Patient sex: M
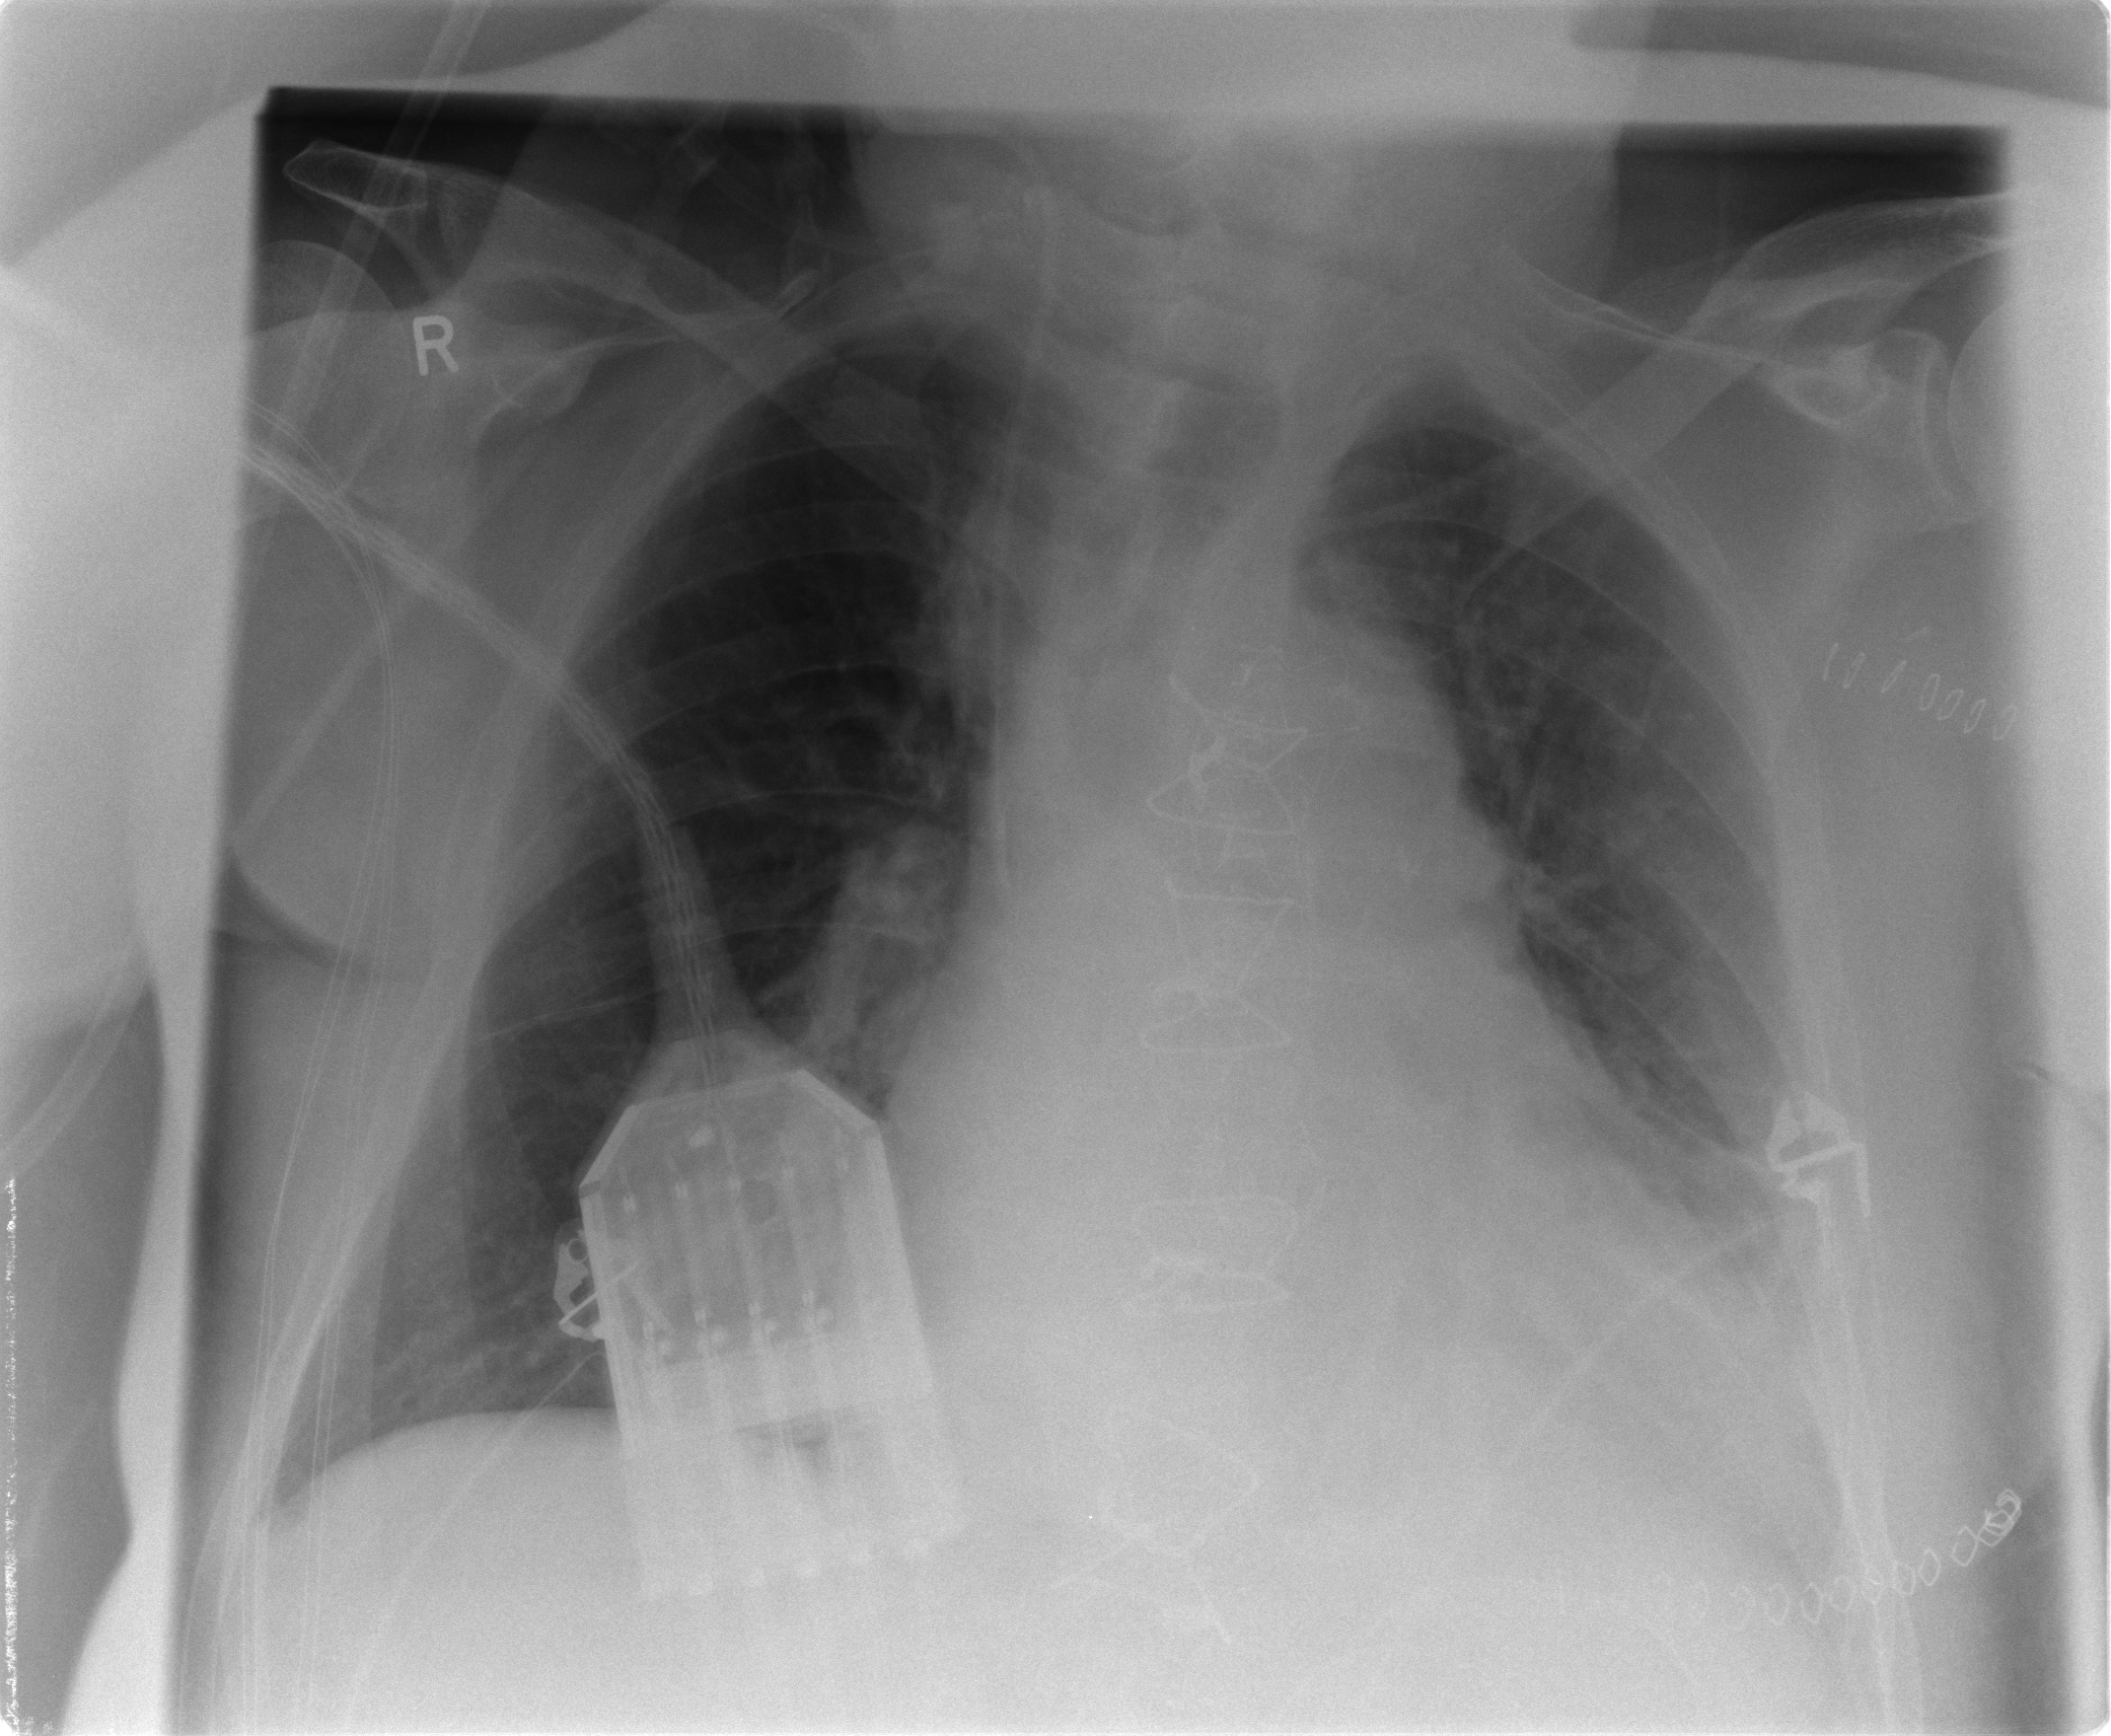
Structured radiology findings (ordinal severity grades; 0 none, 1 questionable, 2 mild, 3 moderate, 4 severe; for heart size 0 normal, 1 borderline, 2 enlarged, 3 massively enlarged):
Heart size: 3
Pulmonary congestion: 0
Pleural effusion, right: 0
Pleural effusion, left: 2
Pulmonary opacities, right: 0
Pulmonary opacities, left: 0
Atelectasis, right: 0
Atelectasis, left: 2